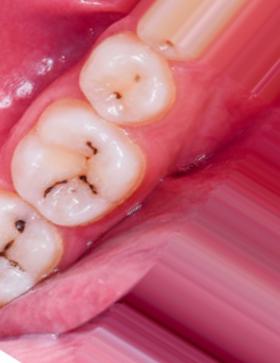
Condition: Caries